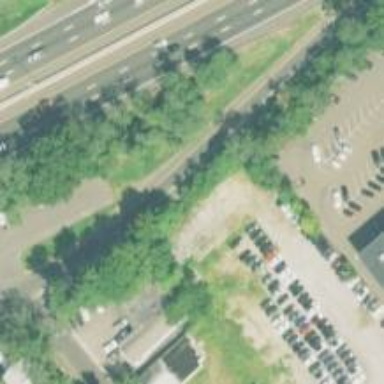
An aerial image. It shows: Asphalt motorway link.